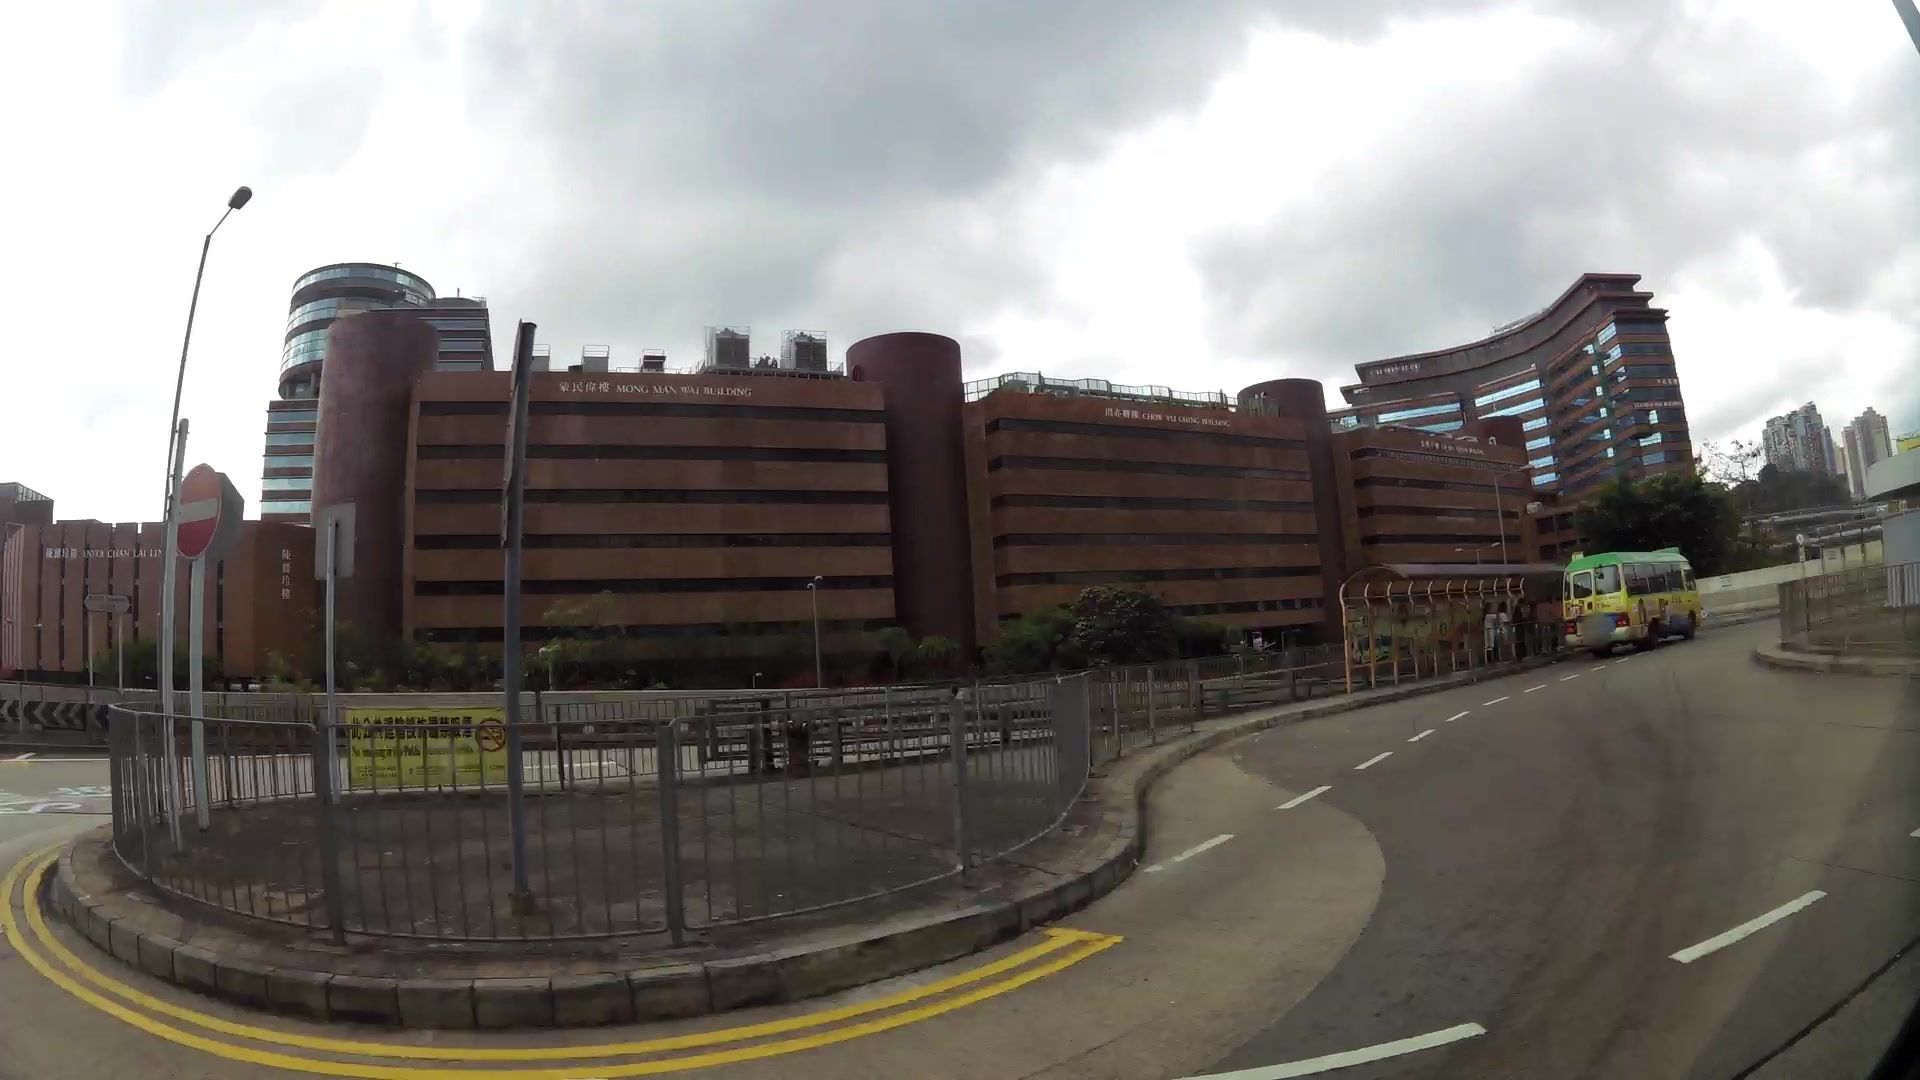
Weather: cloudy
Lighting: day
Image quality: good
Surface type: cycling surface
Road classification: footway, steps, path
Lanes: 2
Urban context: urban centre
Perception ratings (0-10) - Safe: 4.28, Lively: 4.7, Beautiful: 3.85, Boring: 3.4, Depressing: 3.6, Wealthy: 4.78